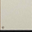
Piece: xx